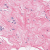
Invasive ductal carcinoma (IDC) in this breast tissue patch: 0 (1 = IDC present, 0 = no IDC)